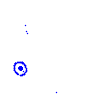
Particle: electron